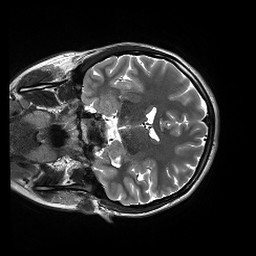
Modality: T2w
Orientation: coronal
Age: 19
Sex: female